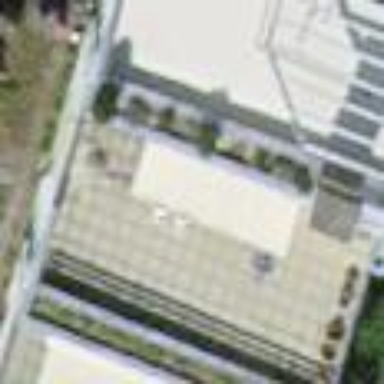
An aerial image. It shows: Terrace building.